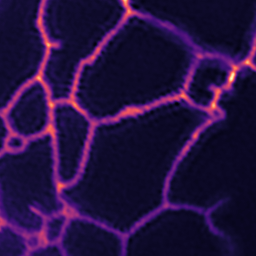
Label: Super-resolution ER image